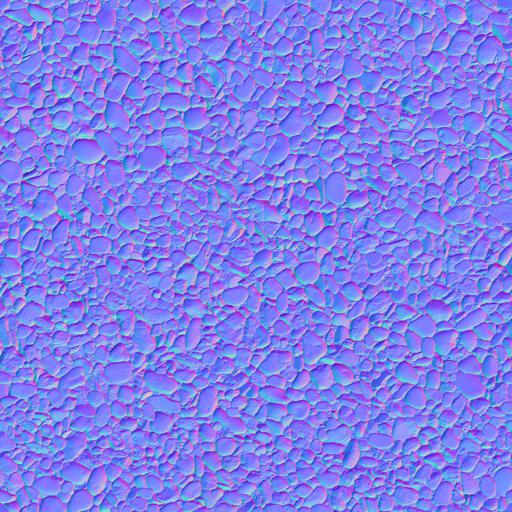
gravel pebble pebbles rocks small stone